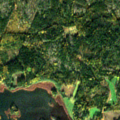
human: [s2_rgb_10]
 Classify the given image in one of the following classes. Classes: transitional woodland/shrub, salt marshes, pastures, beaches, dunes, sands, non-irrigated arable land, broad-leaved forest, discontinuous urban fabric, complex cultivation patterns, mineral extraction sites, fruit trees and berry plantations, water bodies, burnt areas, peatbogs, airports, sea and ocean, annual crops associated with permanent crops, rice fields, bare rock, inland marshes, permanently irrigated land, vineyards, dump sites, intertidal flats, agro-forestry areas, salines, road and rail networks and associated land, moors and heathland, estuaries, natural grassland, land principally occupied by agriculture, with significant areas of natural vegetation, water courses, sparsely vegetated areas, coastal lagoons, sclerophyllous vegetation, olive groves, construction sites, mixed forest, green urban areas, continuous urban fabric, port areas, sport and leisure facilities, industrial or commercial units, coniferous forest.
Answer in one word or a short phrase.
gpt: coniferous forest, mixed forest, sea and ocean